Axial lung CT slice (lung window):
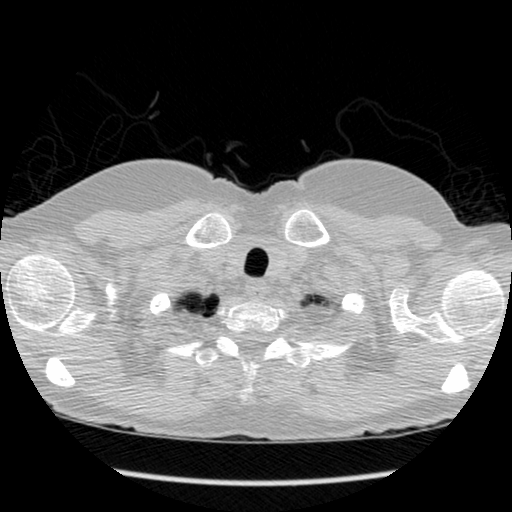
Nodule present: no